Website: walmart
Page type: address-validator
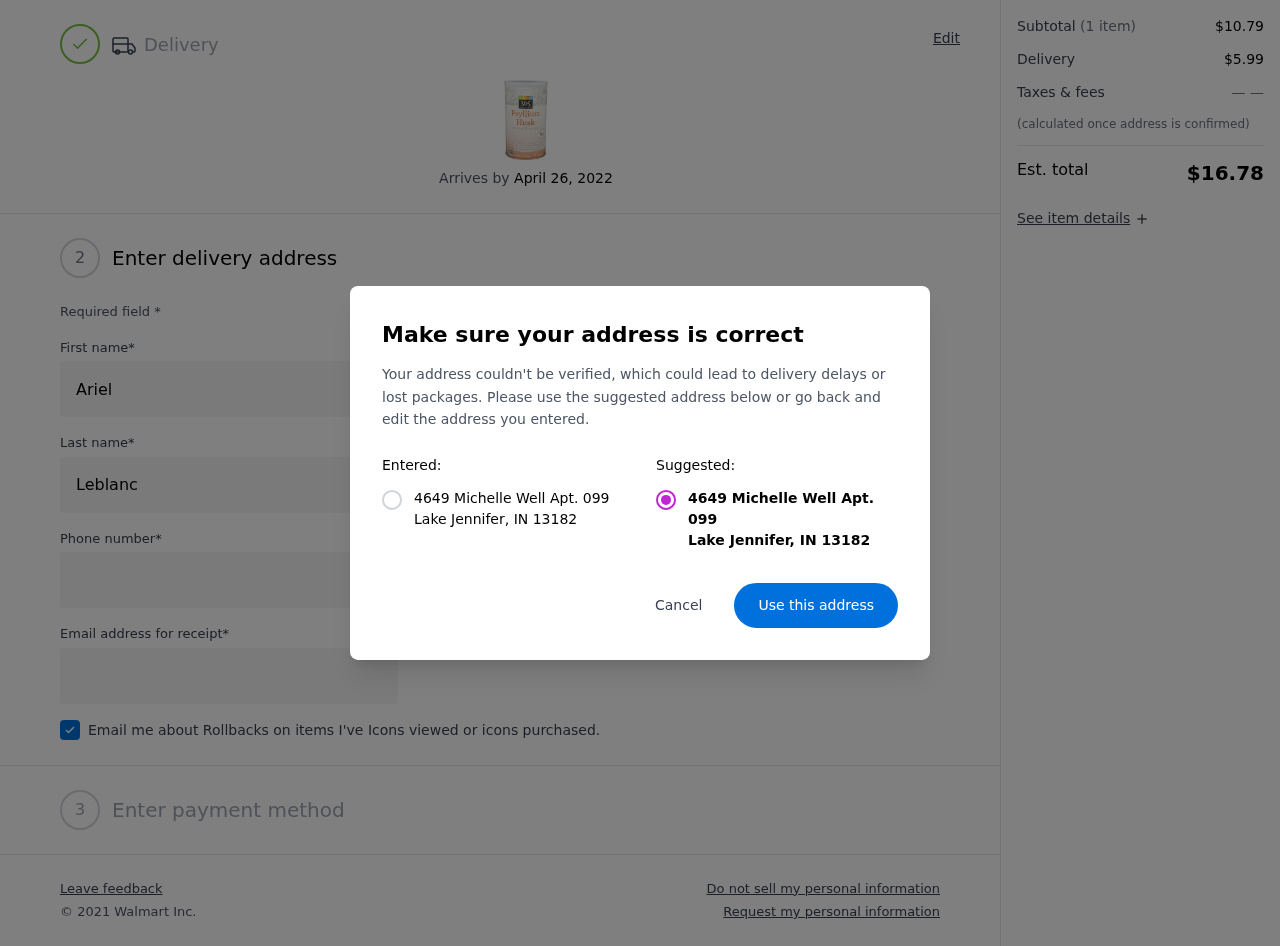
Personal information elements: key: PII_CITY
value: Lake Jennifer
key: PII_POSTCODE
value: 13182
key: PII_STATE_ABBR
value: IN
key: PII_STREET
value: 4649 Michelle Well Apt. 099
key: PII_FIRSTNAME
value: Ariel
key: PII_LASTNAME
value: Leblanc
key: PII_STREET2
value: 0771 Newton Burgs
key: PII_PHONE
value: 6489687932
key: PII_EMAIL
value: ariel_leblanc@yahoo.com
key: PII_STATE_ABBR2
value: IN
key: PII_POSTCODE_FULL
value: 13182
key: PII_POSTCODE_NUMERIC
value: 13182
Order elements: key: ORDER_DELIVERY_DATE
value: April 26, 2022
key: ORDER_SUBTOTAL
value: $10.79
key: ORDER_SHIPPING_COST
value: $5.99
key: ORDER_TOTAL
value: $16.78